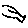
Label: bird